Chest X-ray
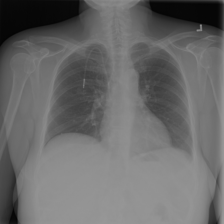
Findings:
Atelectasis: negative
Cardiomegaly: negative
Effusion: negative
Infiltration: positive
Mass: negative
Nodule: negative
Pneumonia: negative
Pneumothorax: negative
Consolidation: negative
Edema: negative
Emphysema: negative
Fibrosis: negative
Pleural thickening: negative
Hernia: negative